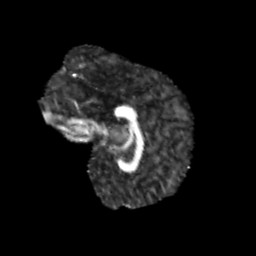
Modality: FA
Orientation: sagittal
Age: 11
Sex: male
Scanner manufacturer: siemens
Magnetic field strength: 3 T
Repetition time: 3.8 s
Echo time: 0.07 s